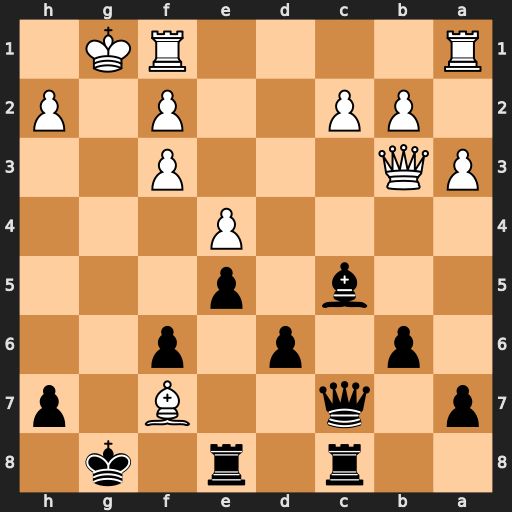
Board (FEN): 2r1r1k1/p1q2B1p/1p1p1p2/2b1p3/4P3/PQ3P2/1PP2P1P/R4RK1
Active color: b
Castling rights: -
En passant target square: -
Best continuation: Qxf7 Qxf7+ Kxf7